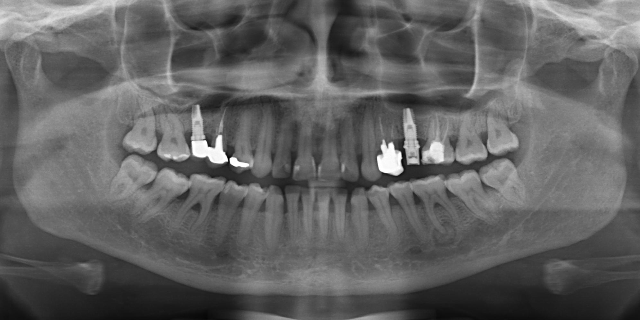
adult